Question: I am unable to find a method to prevent the user from setting the pitch angle of the map too far. I am working with high resolution weather data, so I want to prevent them from setting the pitch so extreme that they can see far away from the intended area. That puts me in a position to either extend the data (WAY too much bandwidth would be used) or just not display it there, making it ugly. I would not like to eliminate the pitch ability completely, as it helps with visualization.
I have looked as much as I can in the documentation but since I cannot find the information and I do not even have a code snippet I have tried because I have nowhere to start. Is there any way to (for example) let the user pitch up to a certain degree only? I made an example image where the left pitch would be OK but not the right, as in that current zoom level it would let them see too far away. If this is not possible, I am open to alternate methods, if any.

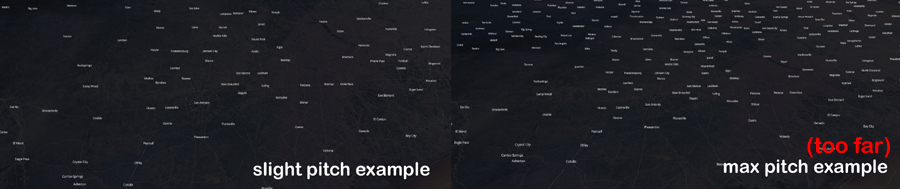
Answer: Use the render event to check the value of the angle:
'''
map.on('render', (e) => {
if (e.target.getPitch() > MAX_PITCH) e.target.setPitch(MAX_PITCH)
})
'''
<URL> ]